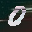
Label: 0